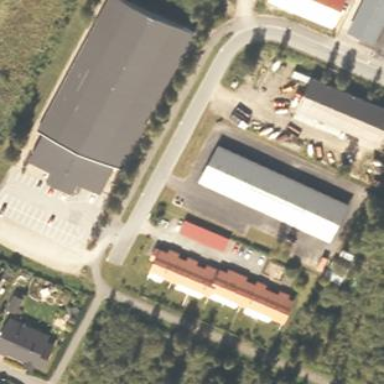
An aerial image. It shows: Industrial building.